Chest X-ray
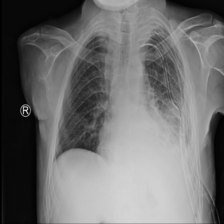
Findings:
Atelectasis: negative
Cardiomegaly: negative
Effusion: negative
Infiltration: negative
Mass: negative
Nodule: negative
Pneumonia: negative
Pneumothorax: negative
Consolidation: negative
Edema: negative
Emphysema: negative
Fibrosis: negative
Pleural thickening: positive
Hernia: negative